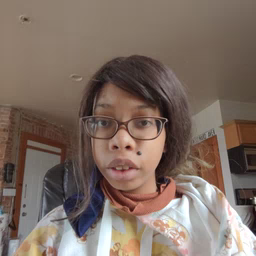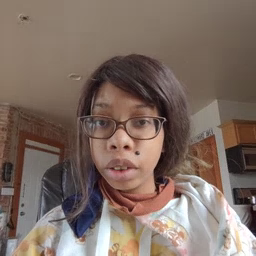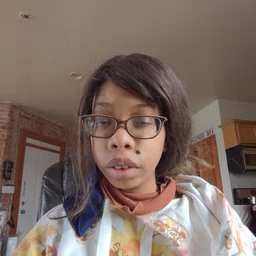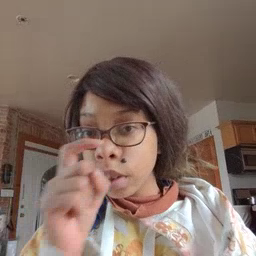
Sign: doll